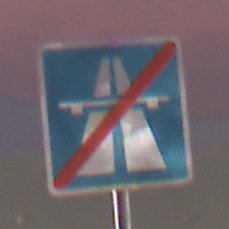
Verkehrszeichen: EndeAutbahn
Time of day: SunriseSunset
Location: Outdoor (Urban)
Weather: PartlyCloudy
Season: NotSpecified
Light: Artificial